Aerial crown-view tile of a tropical tree (Barro Colorado Island, Panama), acquired 20250818:
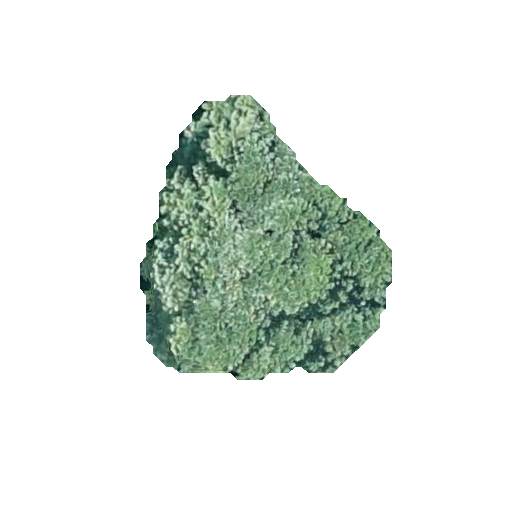
Species: Jacaranda copaia
GBIF accepted scientific name: Jacaranda copaia
Crown area: 71.537 m²